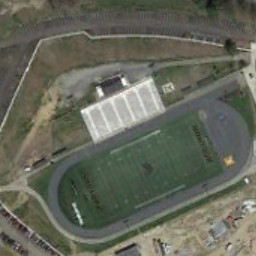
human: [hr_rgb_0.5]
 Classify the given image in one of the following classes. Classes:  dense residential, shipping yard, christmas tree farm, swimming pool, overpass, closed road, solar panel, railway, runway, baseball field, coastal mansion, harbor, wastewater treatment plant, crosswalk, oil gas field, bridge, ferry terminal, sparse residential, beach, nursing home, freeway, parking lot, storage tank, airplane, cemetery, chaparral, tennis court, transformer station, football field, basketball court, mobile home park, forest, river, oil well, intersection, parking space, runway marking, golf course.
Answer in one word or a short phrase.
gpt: football field